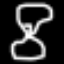
Label: hourglass